Question: I'm trying to manually update highstock date filter using js. I have tried updating the inputs but that doesn't seem to really work, so I wonder if it is even possible.

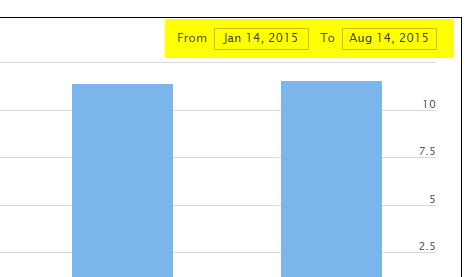
Answer: That inputs are directly connected to the first xAxis on the chart. In other words, to update them (and also actual range on the chart) use <URL>.
Note: 'min' and 'max' values have to be timstamps.